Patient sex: F
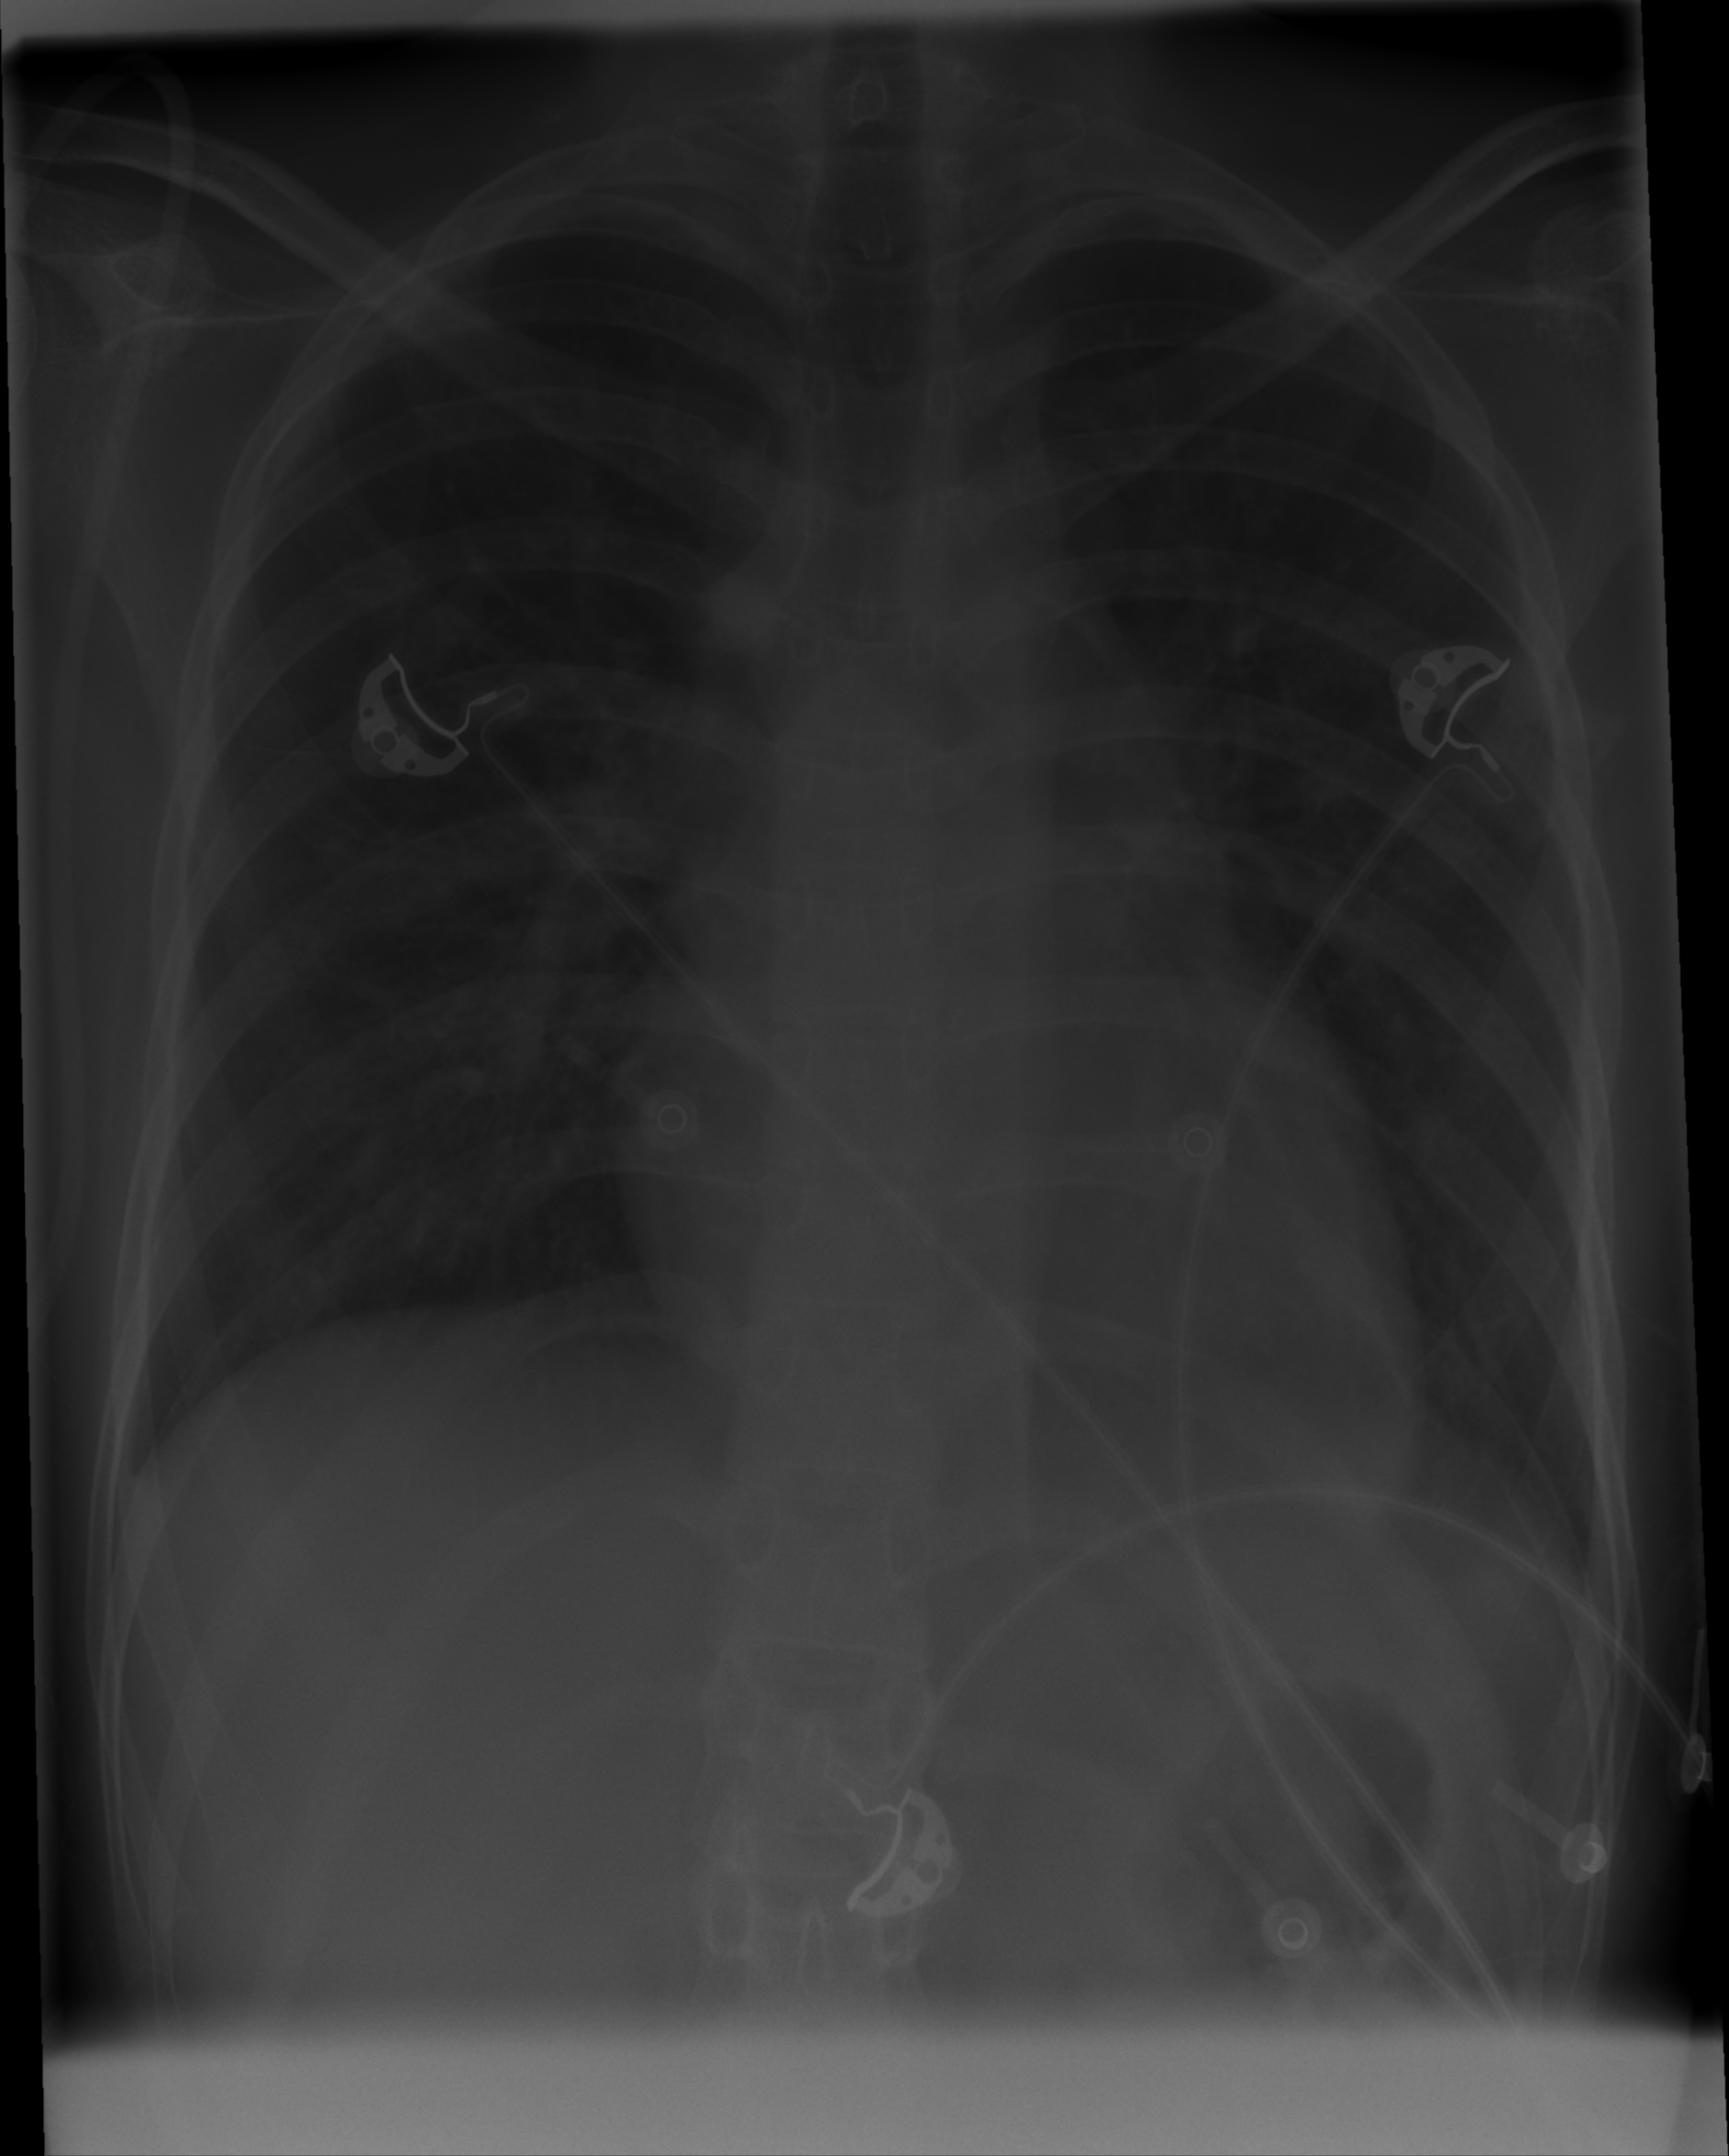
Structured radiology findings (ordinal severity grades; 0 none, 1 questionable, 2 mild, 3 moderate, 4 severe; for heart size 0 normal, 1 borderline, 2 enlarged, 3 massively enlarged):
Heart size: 2
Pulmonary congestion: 2
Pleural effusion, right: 0
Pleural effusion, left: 1
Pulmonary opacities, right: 0
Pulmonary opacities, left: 0
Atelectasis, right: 0
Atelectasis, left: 0